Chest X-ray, PA view. Patient: 59 years old, sex M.
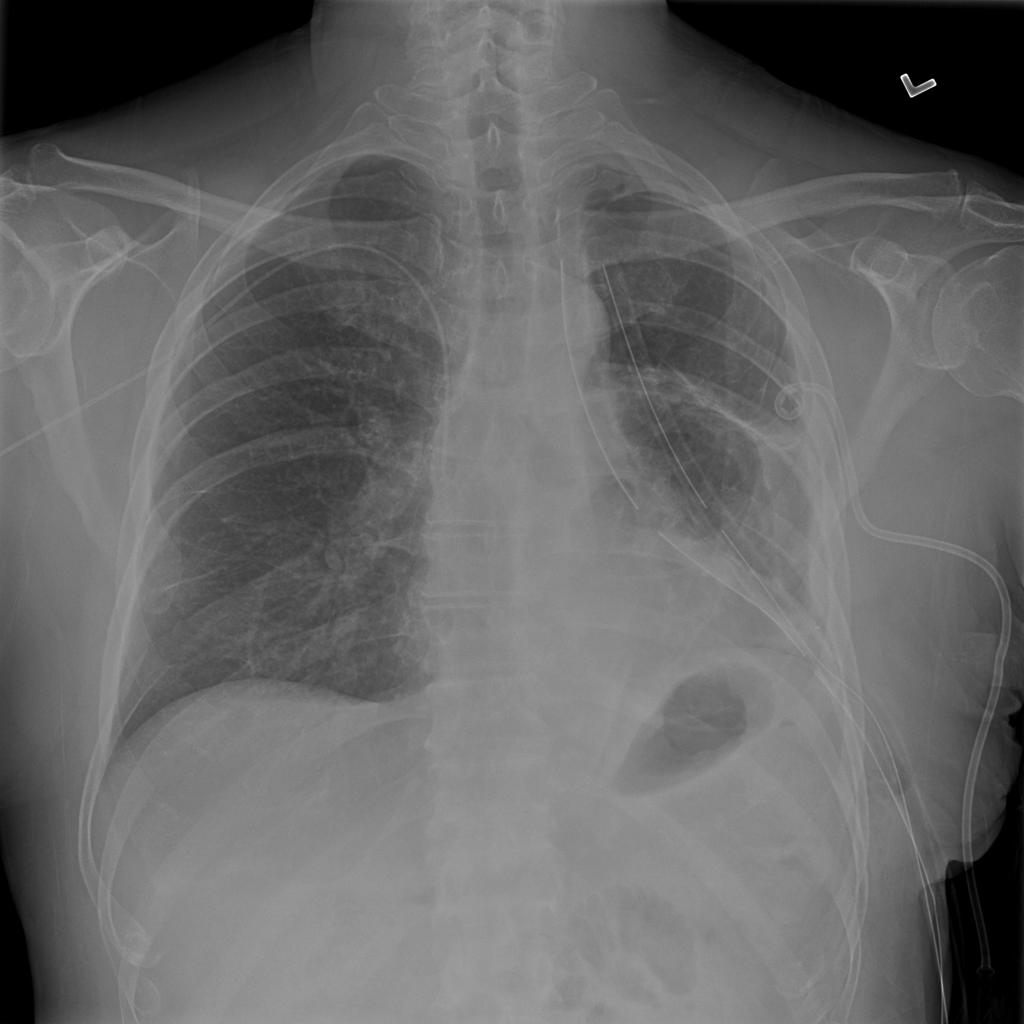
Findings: No Finding